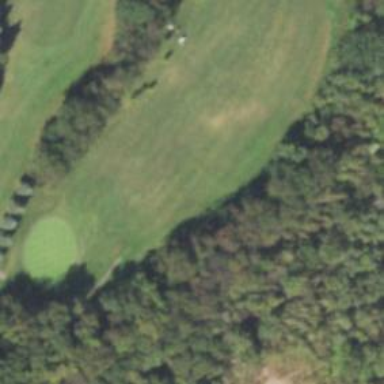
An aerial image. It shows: View of golf hole.